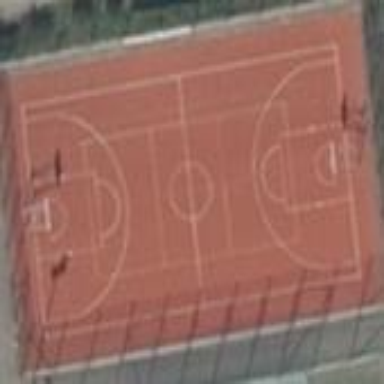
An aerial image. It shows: Multi-sport pitch for leisure activities.